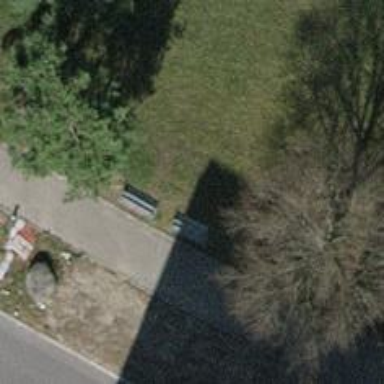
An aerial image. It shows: Bench for seating.